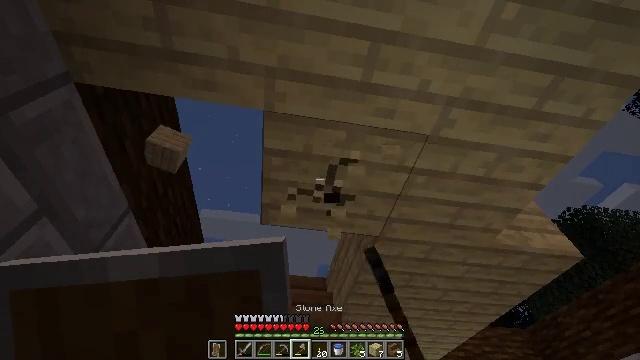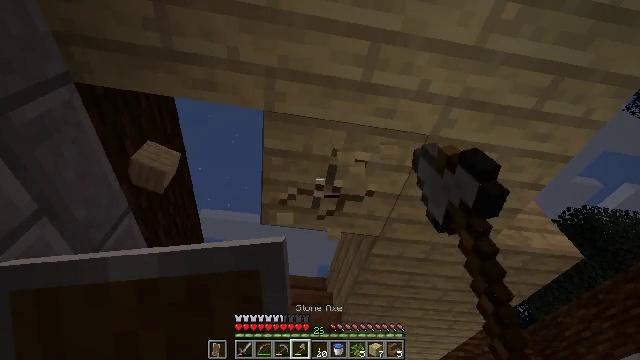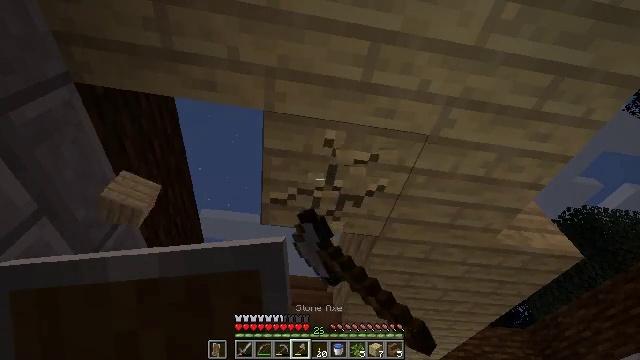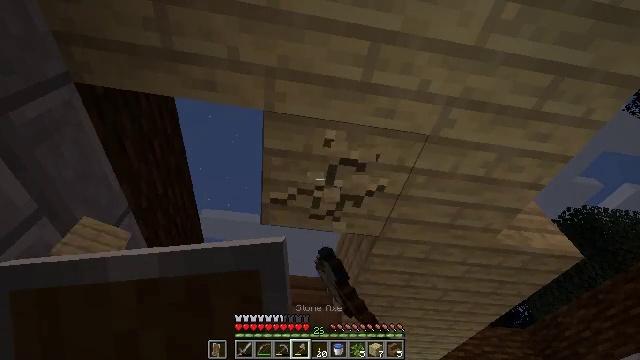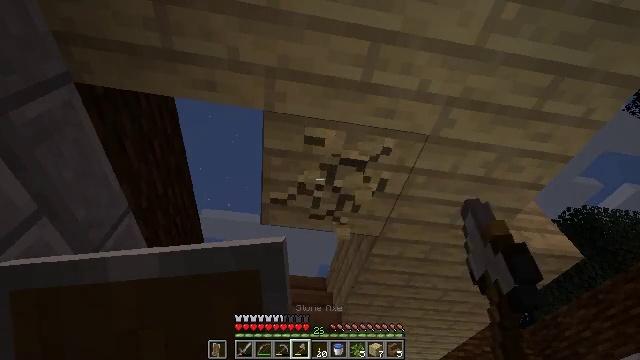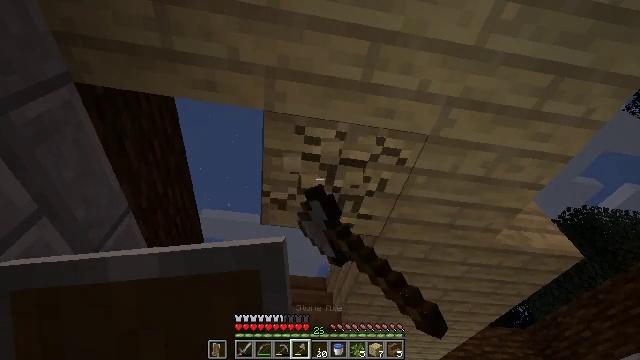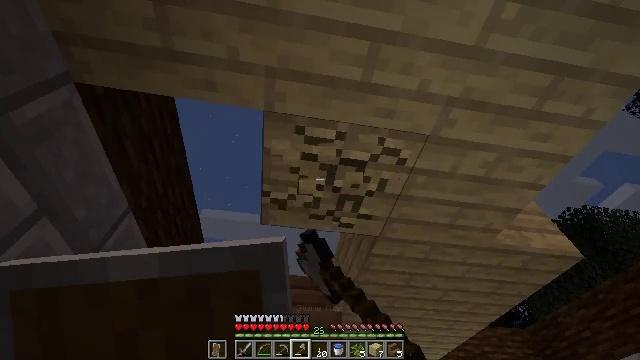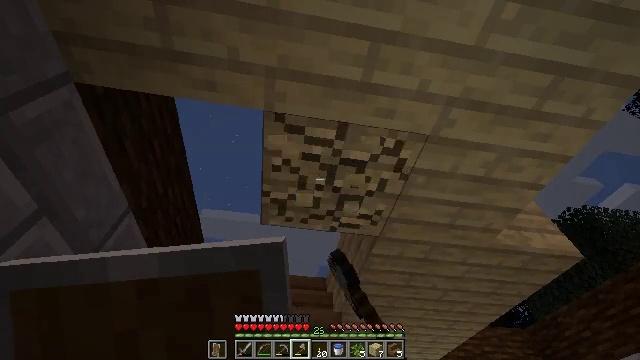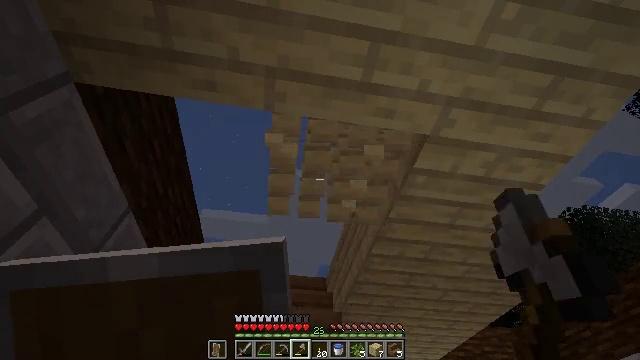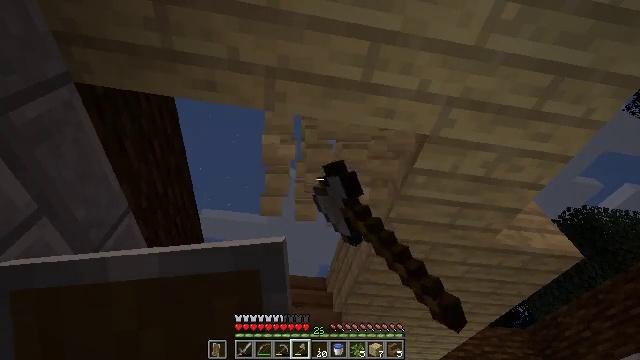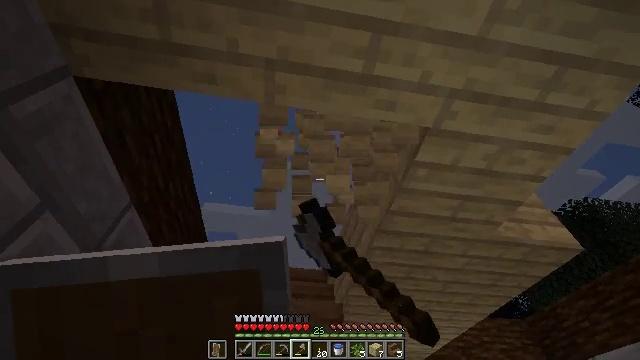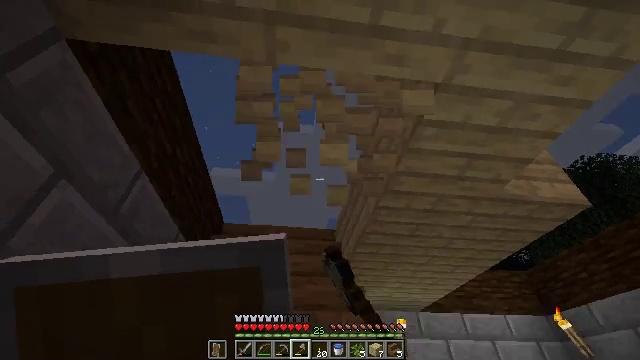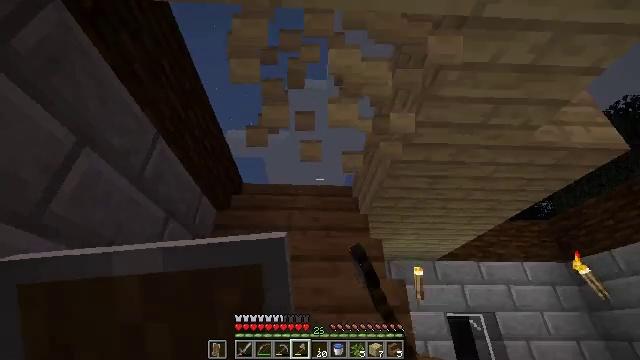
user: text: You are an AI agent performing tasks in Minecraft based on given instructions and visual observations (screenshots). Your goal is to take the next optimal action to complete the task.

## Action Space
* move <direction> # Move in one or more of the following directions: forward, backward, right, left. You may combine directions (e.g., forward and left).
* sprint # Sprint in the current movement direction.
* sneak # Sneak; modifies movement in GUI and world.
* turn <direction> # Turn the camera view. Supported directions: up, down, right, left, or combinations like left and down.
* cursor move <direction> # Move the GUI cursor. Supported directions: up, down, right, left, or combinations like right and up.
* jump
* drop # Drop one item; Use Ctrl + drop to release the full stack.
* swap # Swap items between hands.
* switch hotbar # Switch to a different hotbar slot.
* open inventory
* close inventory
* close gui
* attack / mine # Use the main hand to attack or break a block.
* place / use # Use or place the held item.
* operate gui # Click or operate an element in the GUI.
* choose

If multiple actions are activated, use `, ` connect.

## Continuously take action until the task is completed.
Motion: motion action
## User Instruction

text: Mine the birch planks.
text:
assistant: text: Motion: attack / mine
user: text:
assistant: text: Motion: attack / mine
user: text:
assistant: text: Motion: attack / mine
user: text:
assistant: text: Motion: attack / mine
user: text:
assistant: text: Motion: attack / mine
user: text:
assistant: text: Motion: attack / mine
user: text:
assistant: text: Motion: attack / mine
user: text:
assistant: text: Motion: attack / mine
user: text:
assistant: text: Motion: attack / mine
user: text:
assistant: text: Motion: turn down, attack / mine
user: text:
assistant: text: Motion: turn left and down
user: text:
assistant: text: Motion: move forward, turn left and down
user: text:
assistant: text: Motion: no_op